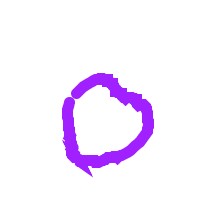
Shape: circle